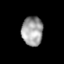
Tissue: lung
Cell type: Epithelial cells
Senescence score: 0.2143
Nuclear area (px): 601
Mean DAPI intensity: 162.376